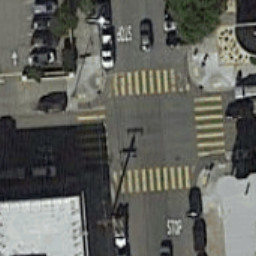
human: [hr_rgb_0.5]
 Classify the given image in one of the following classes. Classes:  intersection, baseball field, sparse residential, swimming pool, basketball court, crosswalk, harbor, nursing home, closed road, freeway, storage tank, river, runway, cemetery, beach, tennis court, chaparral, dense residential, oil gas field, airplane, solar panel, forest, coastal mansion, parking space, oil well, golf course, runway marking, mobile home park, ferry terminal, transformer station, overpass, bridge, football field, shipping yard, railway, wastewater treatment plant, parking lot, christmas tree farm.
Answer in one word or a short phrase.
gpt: crosswalk